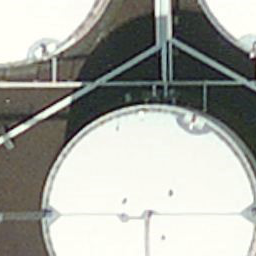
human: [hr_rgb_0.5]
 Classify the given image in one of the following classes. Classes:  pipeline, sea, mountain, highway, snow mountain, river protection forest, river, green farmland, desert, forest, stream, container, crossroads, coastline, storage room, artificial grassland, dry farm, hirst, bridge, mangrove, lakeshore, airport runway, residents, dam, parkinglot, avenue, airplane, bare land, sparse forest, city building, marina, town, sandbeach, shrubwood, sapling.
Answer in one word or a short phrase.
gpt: storage room